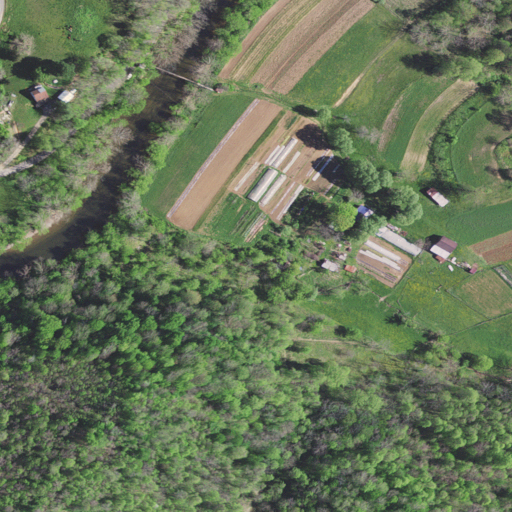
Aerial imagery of valley in Virginia named Helton Hollow containing deciduous forest, pasture, open development, low intensity development, and medium intensity development